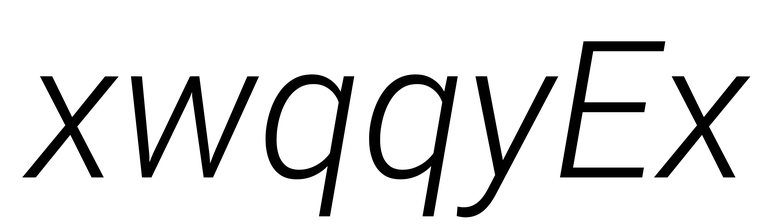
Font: Roboto-Italic_Light_Italic